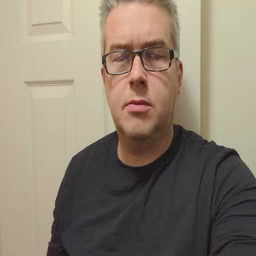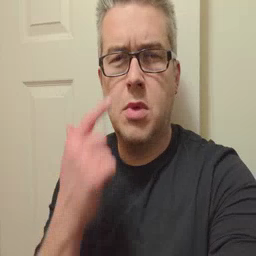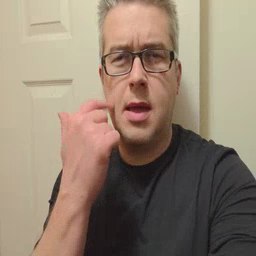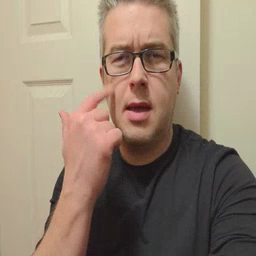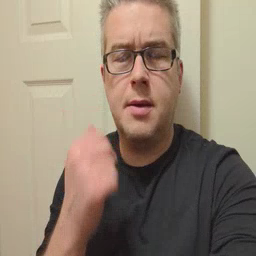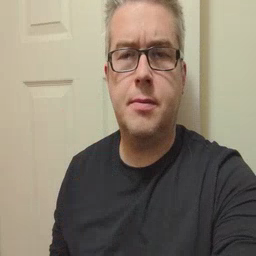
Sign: cry